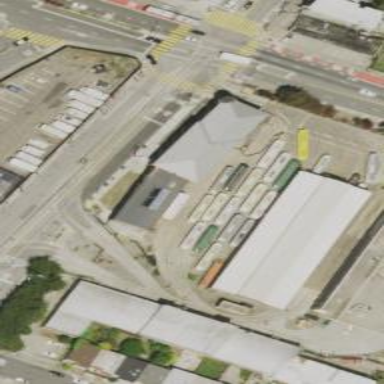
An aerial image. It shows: Light rail yard with electrified contact lines.